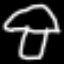
Label: mushroom